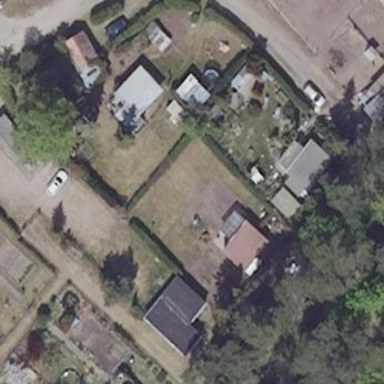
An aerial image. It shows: Allotments area.